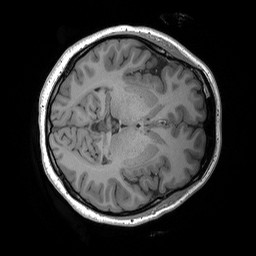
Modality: T1w
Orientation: axial
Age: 23